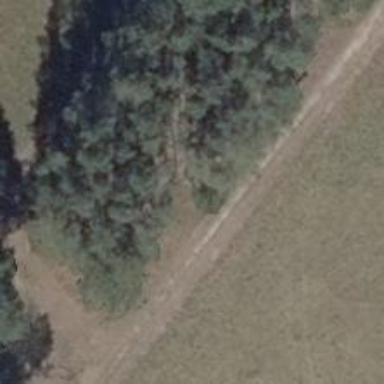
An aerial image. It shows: Track with ground surface. The track type is grade 5.